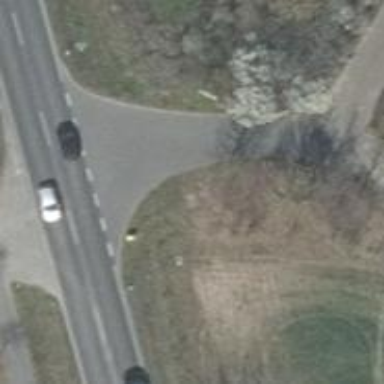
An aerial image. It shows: Asphalt service road.